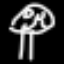
Label: mushroom